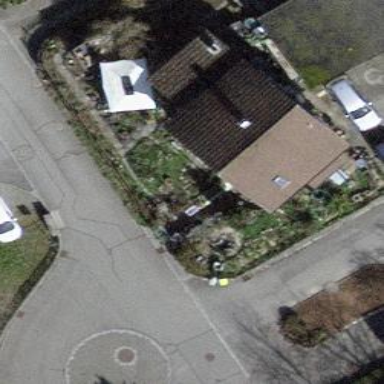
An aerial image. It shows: Building with tiled roof.